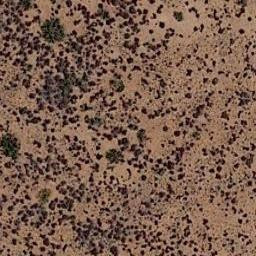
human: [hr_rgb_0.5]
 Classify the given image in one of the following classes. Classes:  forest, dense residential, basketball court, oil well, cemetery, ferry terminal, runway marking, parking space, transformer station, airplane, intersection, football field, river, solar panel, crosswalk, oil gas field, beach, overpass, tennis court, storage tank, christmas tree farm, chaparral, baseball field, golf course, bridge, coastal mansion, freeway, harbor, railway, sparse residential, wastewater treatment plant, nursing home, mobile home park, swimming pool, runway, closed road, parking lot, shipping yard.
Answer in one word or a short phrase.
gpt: chaparral